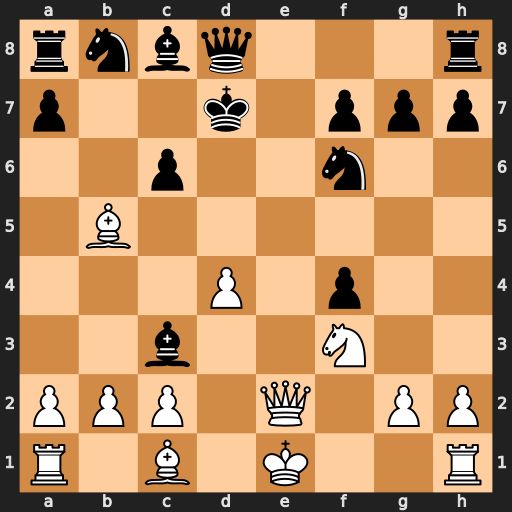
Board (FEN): rnbq3r/p2k1ppp/2p2n2/1B6/3P1p2/2b2N2/PPP1Q1PP/R1B1K2R
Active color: w
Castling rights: KQ
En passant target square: -
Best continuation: bxc3 Re8 Ne5+